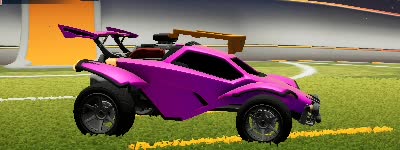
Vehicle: octane